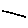
Label: line